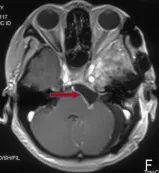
Changes of the pre- and post-operative meningioma. Before.
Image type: radiology (mri)